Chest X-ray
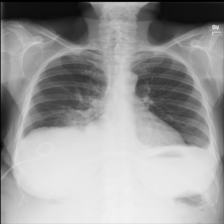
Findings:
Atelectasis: positive
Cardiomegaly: negative
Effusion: positive
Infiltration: negative
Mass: negative
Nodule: negative
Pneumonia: negative
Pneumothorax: positive
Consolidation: negative
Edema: negative
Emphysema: negative
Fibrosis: negative
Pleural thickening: negative
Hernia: negative